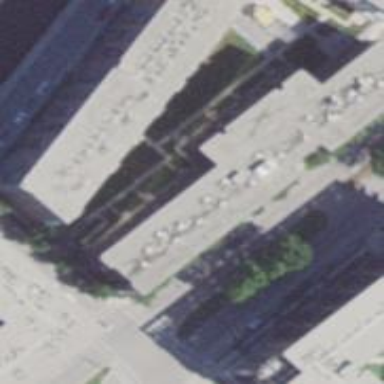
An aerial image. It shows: Industrial building that is used for apartments.